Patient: sex M, age 43
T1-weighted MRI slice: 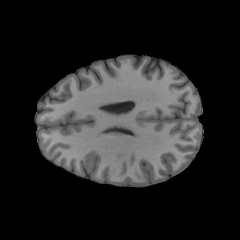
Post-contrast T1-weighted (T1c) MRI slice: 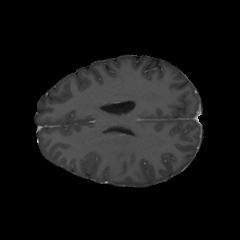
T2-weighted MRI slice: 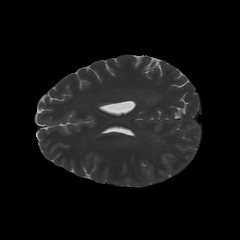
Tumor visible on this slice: no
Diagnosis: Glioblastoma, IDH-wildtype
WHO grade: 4